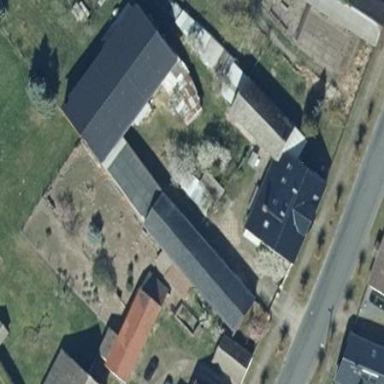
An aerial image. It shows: Building with gabled roof oriented along it. The roof is colored black.